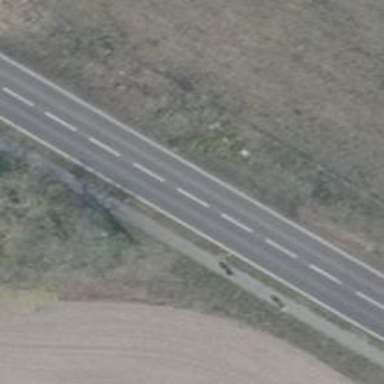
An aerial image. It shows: Asphalt cycleway.